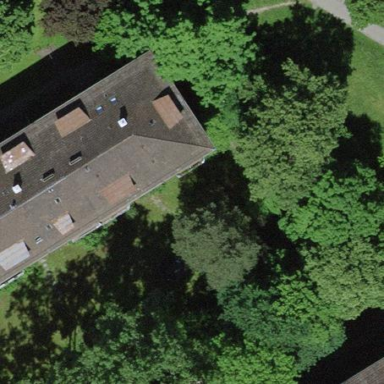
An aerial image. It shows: Apartment building with hipped roof.